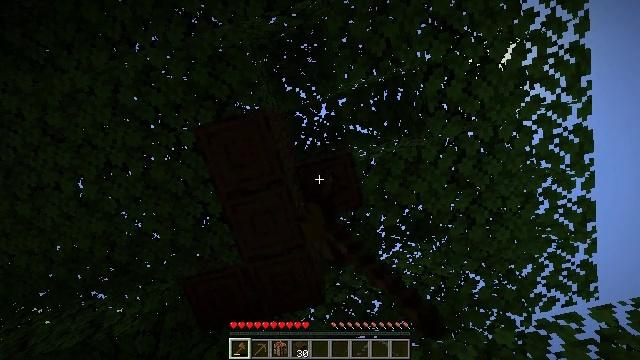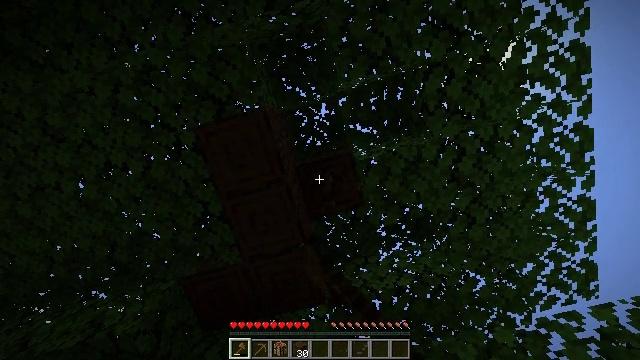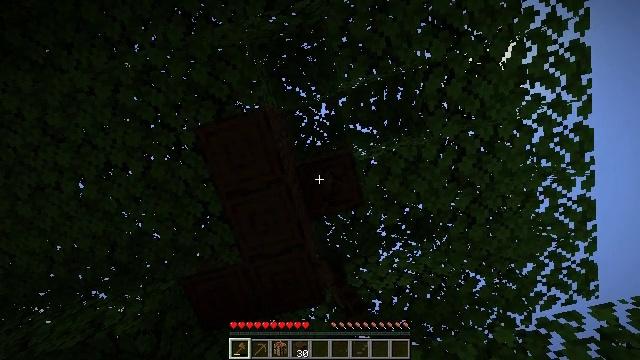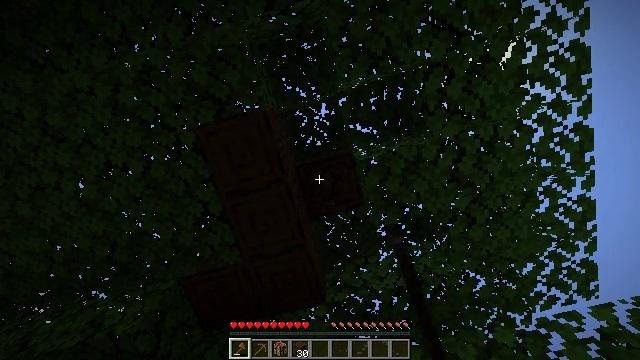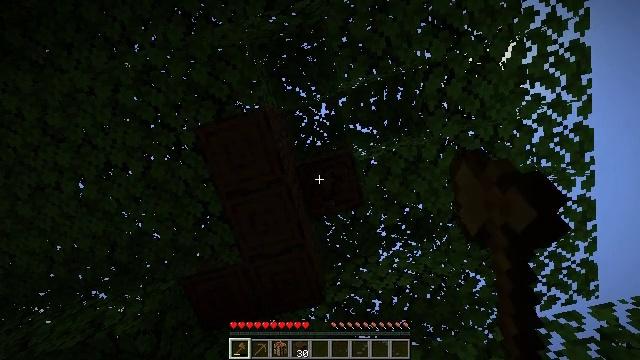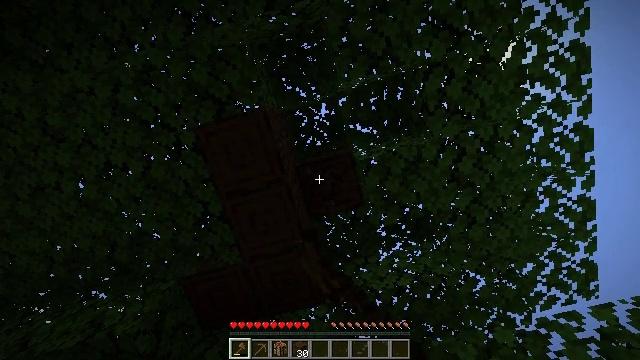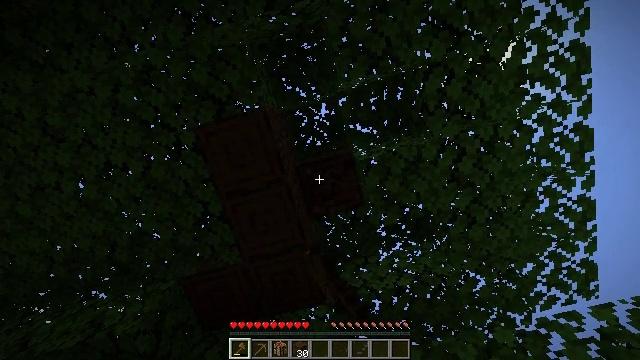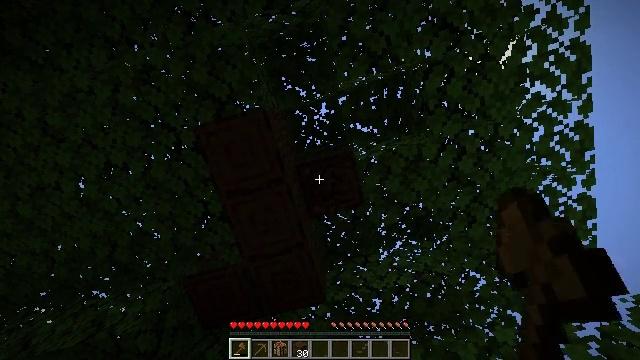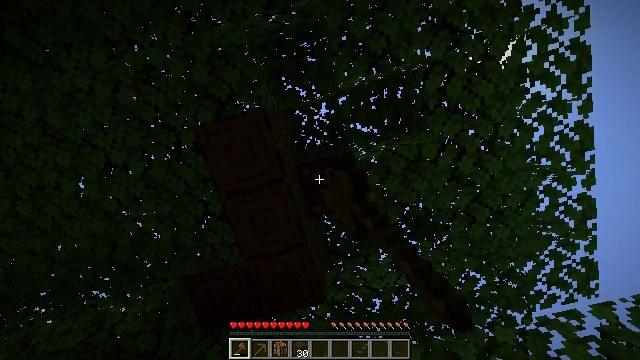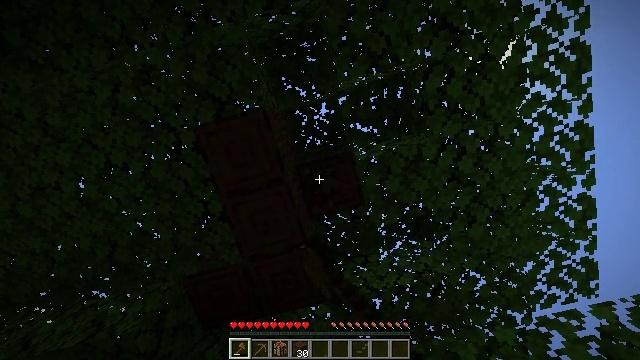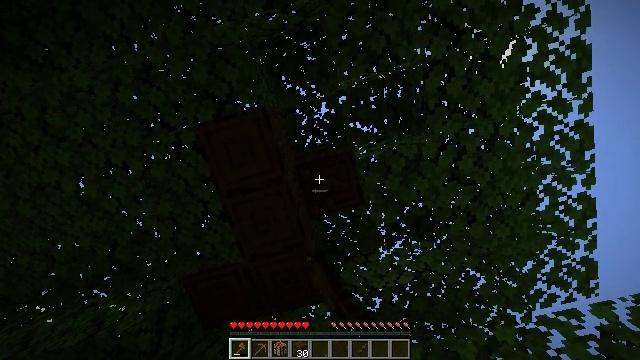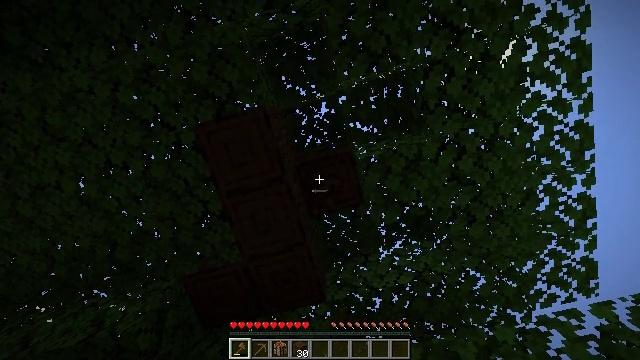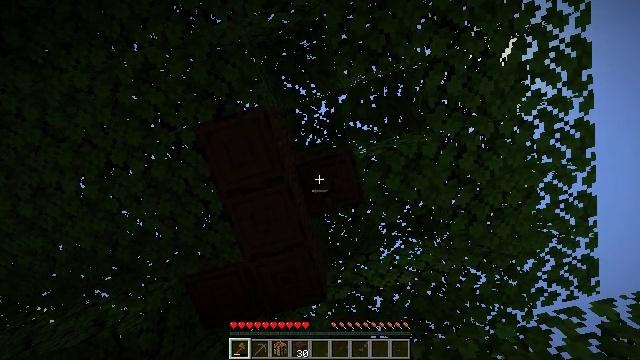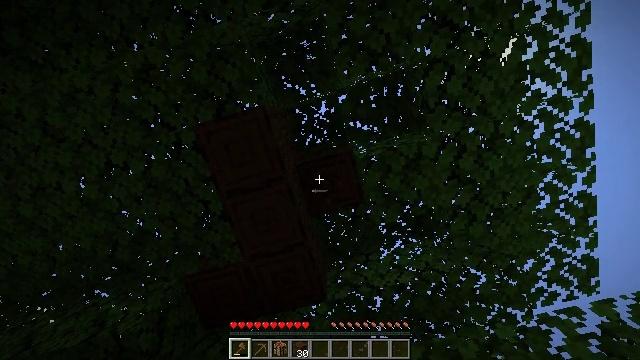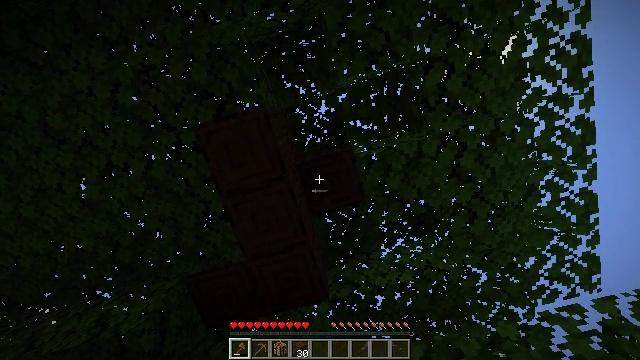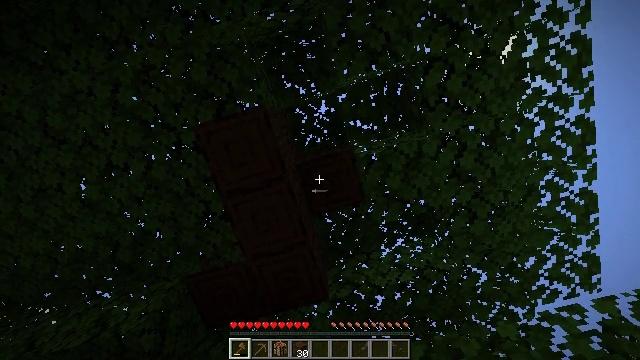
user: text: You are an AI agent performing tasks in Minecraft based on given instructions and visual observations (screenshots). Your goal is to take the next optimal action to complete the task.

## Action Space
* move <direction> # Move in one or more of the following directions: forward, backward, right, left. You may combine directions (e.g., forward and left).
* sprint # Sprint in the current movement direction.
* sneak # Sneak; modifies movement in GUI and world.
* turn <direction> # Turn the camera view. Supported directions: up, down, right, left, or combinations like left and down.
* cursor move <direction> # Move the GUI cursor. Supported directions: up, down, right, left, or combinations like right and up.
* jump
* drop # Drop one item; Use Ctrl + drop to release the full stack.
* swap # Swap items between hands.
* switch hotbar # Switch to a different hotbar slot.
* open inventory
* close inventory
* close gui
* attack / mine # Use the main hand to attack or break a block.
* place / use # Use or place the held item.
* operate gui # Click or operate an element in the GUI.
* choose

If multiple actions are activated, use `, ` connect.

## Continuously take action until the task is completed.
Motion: motion action
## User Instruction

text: Mine the dark oak log from a tree.
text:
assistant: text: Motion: attack / mine
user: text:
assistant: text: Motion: attack / mine
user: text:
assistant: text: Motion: attack / mine
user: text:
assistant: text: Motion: attack / mine
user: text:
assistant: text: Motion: attack / mine
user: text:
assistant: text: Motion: attack / mine
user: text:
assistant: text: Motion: attack / mine
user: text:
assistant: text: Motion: attack / mine
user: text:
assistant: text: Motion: attack / mine
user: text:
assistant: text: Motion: attack / mine
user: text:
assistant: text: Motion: attack / mine
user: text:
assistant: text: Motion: attack / mine
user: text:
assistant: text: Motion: attack / mine
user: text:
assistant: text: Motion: attack / mine
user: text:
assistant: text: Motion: attack / mine
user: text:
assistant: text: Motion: attack / mine
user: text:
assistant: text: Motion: attack / mine
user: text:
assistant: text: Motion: attack / mine
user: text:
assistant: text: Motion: attack / mine
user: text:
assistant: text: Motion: attack / mine
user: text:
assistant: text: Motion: attack / mine
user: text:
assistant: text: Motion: attack / mine
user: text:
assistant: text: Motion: attack / mine
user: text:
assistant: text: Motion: attack / mine
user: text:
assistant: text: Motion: turn right
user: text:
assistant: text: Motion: attack / mine
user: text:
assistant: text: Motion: attack / mine
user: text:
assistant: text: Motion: attack / mine
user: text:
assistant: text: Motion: attack / mine
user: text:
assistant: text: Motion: attack / mine